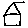
Label: house